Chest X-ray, PA view. Patient: 76 years old, sex M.
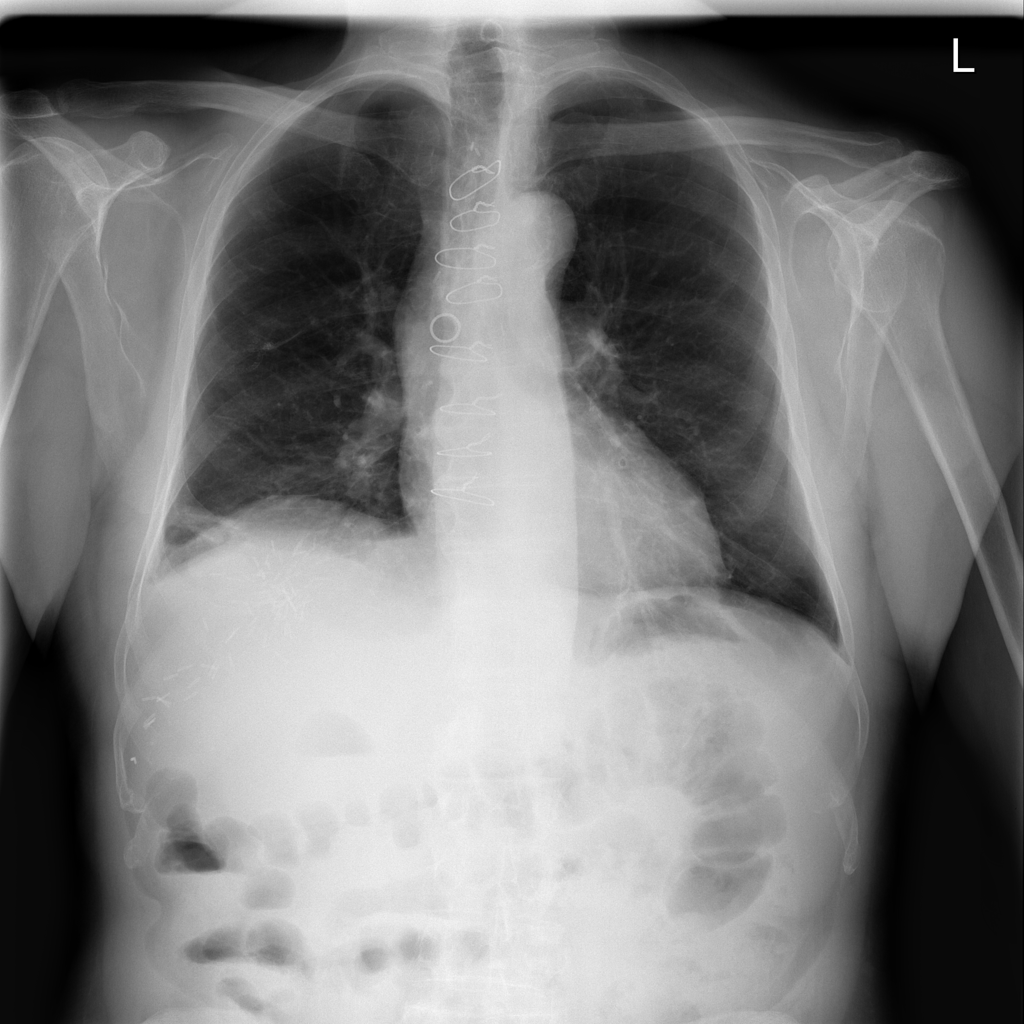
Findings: Atelectasis, Effusion